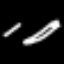
Label: pencil